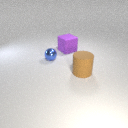
small blue metal sphere behind large brown rubber cylinder